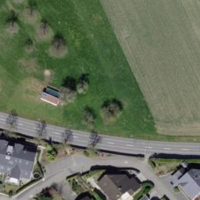
EUNIS habitat code: 24
Species observed at this site:
Cotinus coggygria